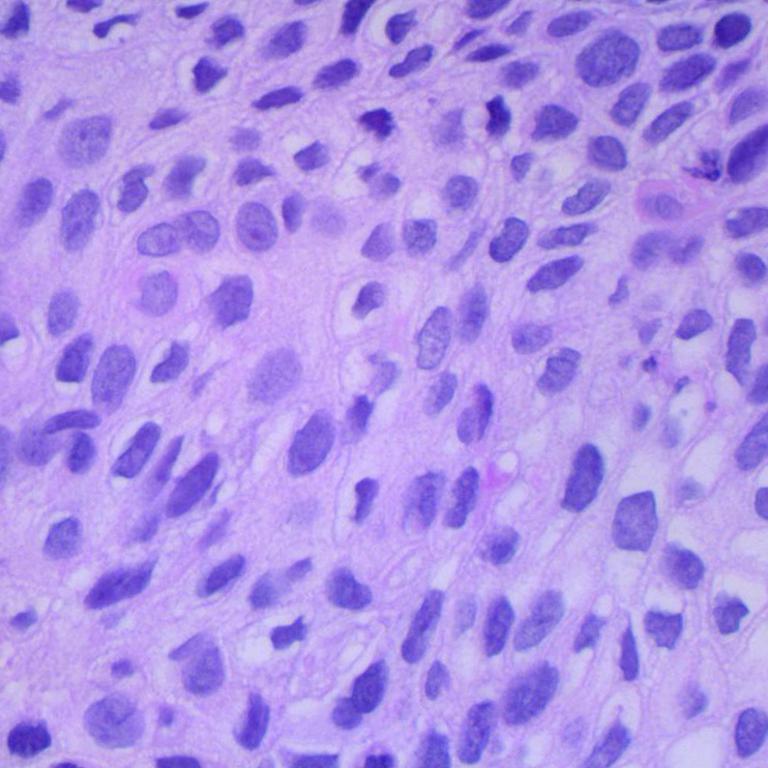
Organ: lung
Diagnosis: squamous carcinomas